Question: Note: I just wanna say at first that I tried literally I could find about the subject (MSDN, Stack Overflow, D3DCoder, etc.) without any success (after solving one, another error was waiting for me). So I am posting here by pure demotivation (there are similar posts already, yes, but none of them actually helped me out).
Here is how it goes:
A few months ago, I decided to start learning modern OpenGL by pure curiosity, and finally decided to switch to DirectX after reading the downsides of OpenGL (I was also only targeting Windows platform). I think it was one of the worst move I ever made: I heard that OpenGL was lacking of documentation and everything was a mess with third party libraries, but I realized that DirectX was than what it seemed to be compared to OpenGL. In fact, trying to code in modern DirectX 11 using Windows 7 and VS2013 is just a pain (especially shaders) and the time it takes to figure it all out is just a time waster. After reading a lot of porting articles on MSDN about alternative libraries, like DirectXTK, DirectXTex, DirectXMesh, Effects11 and DXUT, I still don't know what to do and how to setup a fully working modern project in Windows 7. Specifically, the 5 (/5_0) shader model (deprecated) combined with the new Effects11 library (not deprecated) is the thing that confuse me the most.
By the way, I am currently reading the latest Frank Luna book about the subject ('Introduction to 3D Game Programming with Direct3D 11') and I still can't get his samples working at all (even with DirectX SDK). Also, I don't know if what I am learning is relevant or not since he wrote it before the Windows SDK switch. For your information, the latest error I am trying to solve with his samples (for those who know the book) is a E_NOINTERFACE from D3DX11CreateEffectFromMemory function (at runtime):

'''
HR(D3DX11CreateEffectFromMemory(compiledShader->GetBufferPointer(), compiledShader- >GetBufferSize(),
0, md3dDevice, &mFX));
// Done with compiled shader.
ReleaseCOM(compiledShader); -> crash here
'''
All that being said, here is what I wanna know:
1. Are there any clear step-by-step tutorials on how to setup a modern DirectX 11 project in Windows 7 using VS2013 or it is still in pre-alpha stage (just kidding)?
2. What is actually going on with the shader model, the HLSL compiler, and the .fx files and what should be used (I hear everywhere that it is deprecated but no replacement seems to exist yet)?
3. For those who know the book, any idea on how to build the old DirectX SDK samples without getting this silly runtime error?
Thanks a lot!
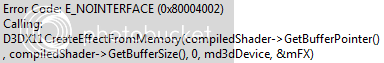
Answer: 'E_NOINTERFACE' is an usual error in that context, so likely there's something wrong with the code around it you are not showing in your question.
You can still use the legacy DirectX SDK with VS 2013, but it takes a slightly different procedure than was used with VS 2010. In 'VC++ Directories' set Executable to '$(ExecutablePath);$(DXSDK_DIR)Utilitiesin+' or '$(ExecutablePath);$(DXSDK_DIR)Utilitiesind;$(DXSDK_DIR)Utilitiesin+', Include to '$(IncludePath);$(DXSDK_DIR)Include', and Library to '$(LibraryPath);$(DXSDK_DIR)Lib+' or '$(LibraryPath);$(DXSDK_DIR)Libd'. Read <URL>.
VS 2013 comes with the Windows 8.1 SDK that has all the OS headers for DirectX 11 along with D3DCompile #47.
You can use the <URL> with a device, swapchain, and window. This makes no use of legacy DirectX SDK.
There are some additional <URL> is on the CodePlex wiki under
Your questions about FX vs. not are also covered on the CodePlex: <URL>.
Many of the older DirectX SDK samples have been reposted to MSDN Code Gallery and do require the legacy DirectX SDK to build. You should read these posts for the fate of various DirectX SDK things:
<URL>
<URL>
<URL>
<URL>
The story for learning DirectX 11 with Windows Store apps / Windows phone 8.x aps is a lot cleaner, and is well supported by VS templates and MSDN documentation. Win32 desktop apps are of course a completely reasonable option, but you have to distinguish between legacy and modern with a bit of research. You still start with the standard Win32 desktop app project template in VS.
Note: Windows by default only supports OpenGL v1.5 software renderer. You have to install 3rd party ICD to get anything else, and there are no OpenGL VS templates.